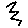
Label: zigzag